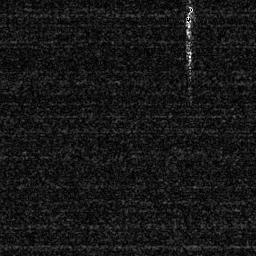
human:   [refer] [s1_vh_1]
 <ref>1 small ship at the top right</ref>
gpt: <box>[[71, 0, 75, 15, 0]]</box>